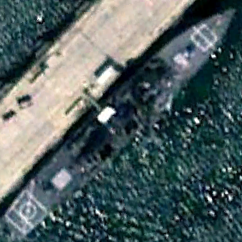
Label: destroyer